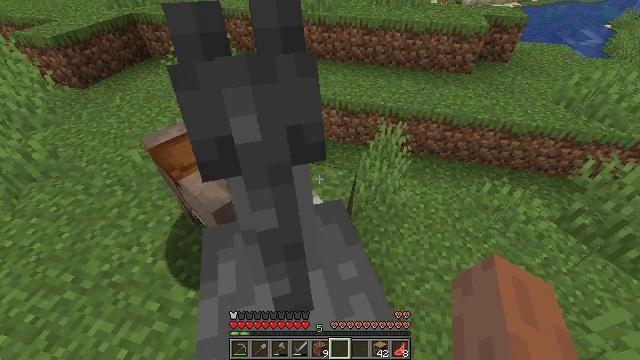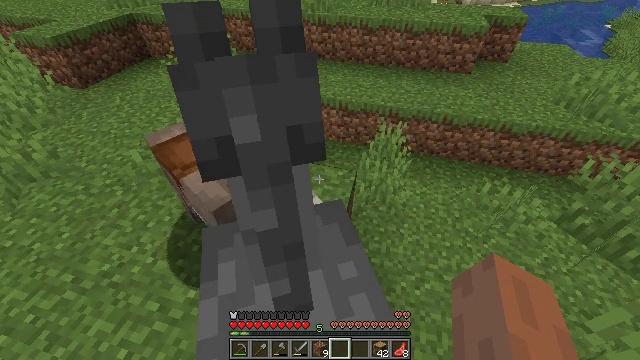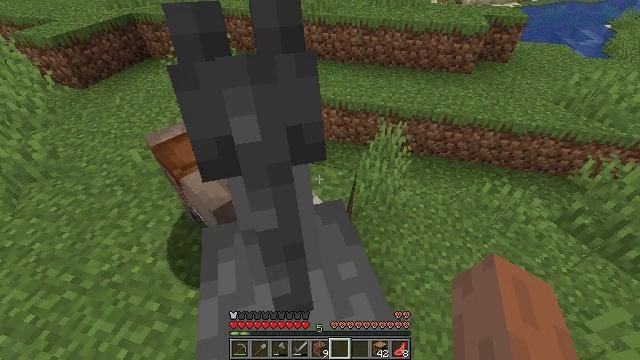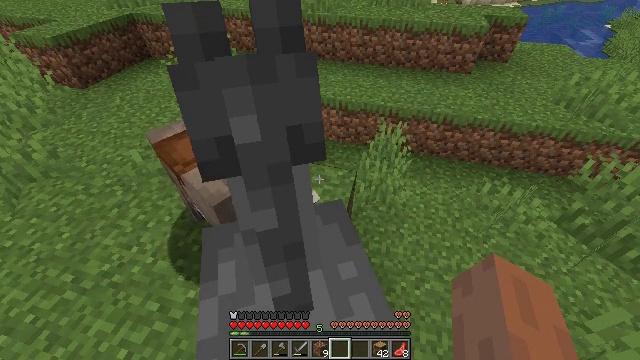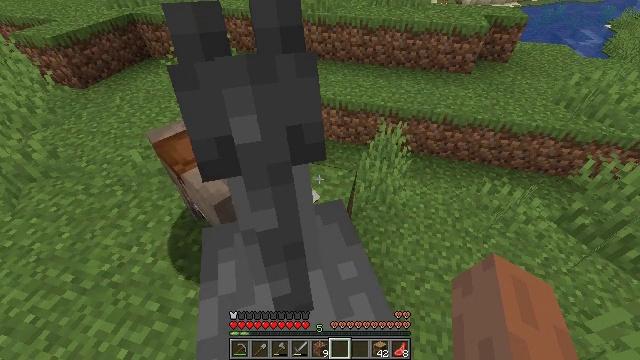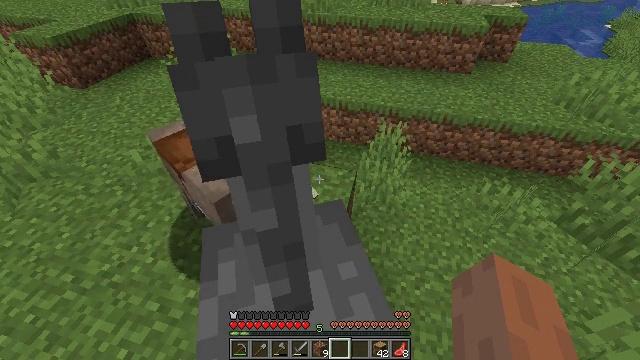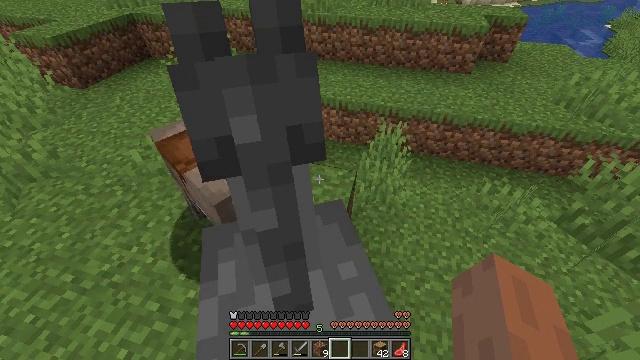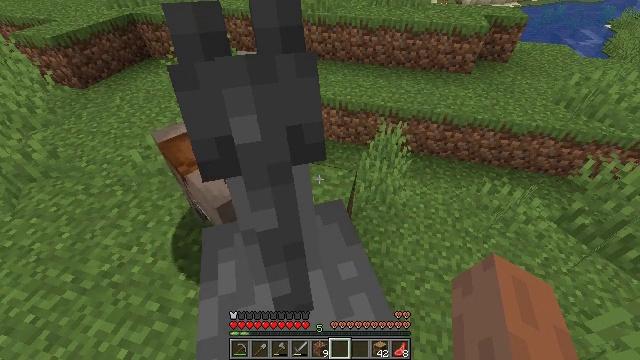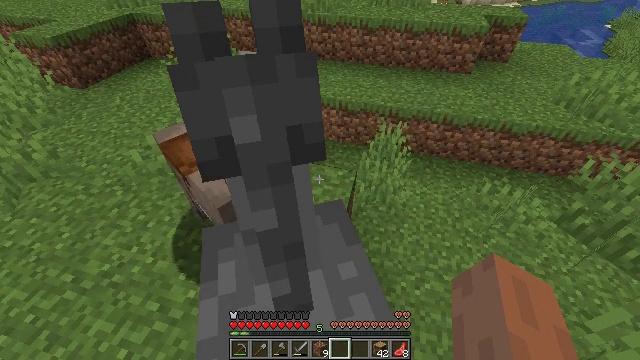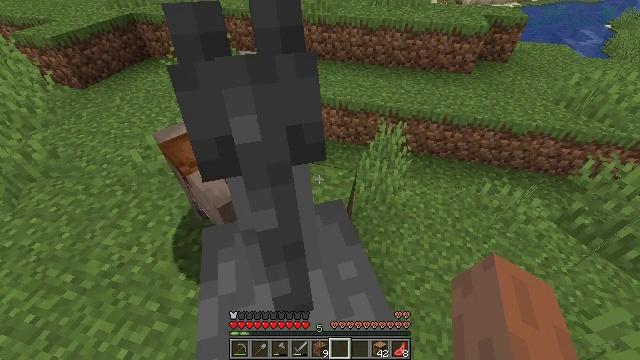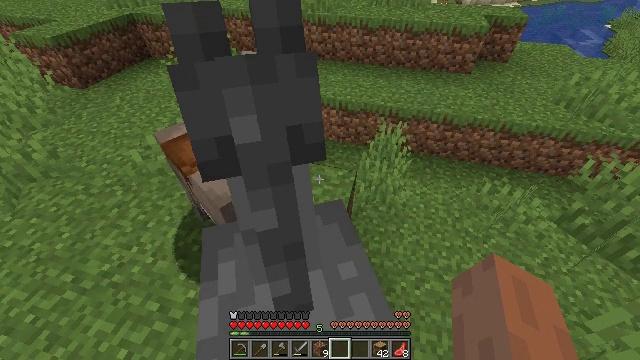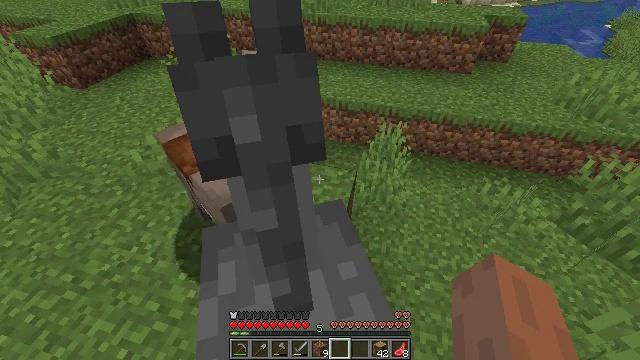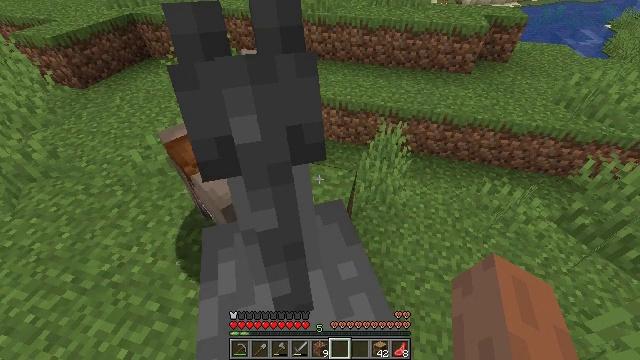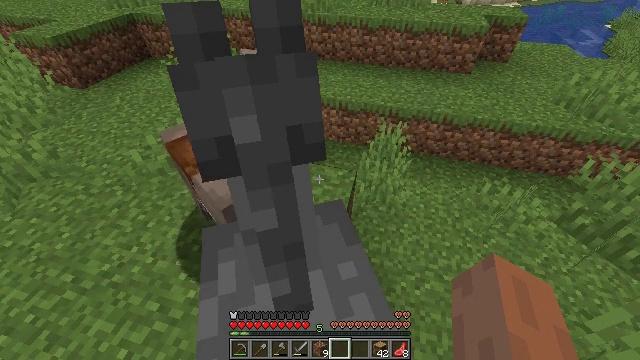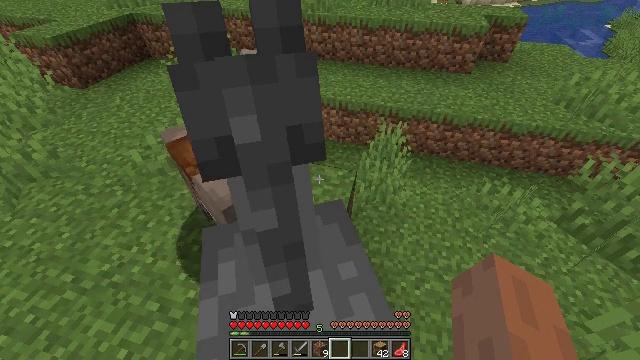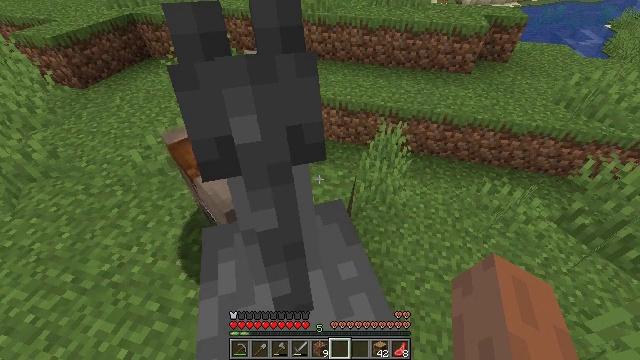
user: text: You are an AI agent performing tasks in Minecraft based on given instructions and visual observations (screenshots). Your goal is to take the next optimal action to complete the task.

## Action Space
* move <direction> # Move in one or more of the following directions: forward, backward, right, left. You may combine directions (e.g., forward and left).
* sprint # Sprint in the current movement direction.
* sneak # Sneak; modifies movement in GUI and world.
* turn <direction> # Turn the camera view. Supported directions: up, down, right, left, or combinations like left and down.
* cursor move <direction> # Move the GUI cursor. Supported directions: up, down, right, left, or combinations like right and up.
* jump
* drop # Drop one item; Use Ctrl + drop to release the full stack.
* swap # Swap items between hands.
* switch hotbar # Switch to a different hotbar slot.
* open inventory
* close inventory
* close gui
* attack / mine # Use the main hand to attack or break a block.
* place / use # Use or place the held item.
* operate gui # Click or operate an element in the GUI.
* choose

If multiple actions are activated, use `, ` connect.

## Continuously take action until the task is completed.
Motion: motion action
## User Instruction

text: Mine coarse dirt from the ground.
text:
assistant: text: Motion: no_op
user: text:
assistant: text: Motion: no_op
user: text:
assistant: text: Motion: no_op
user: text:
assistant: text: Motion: no_op
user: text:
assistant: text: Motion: no_op
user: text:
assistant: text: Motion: no_op
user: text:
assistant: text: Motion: no_op
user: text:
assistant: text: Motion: no_op
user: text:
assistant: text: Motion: no_op
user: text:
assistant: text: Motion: no_op
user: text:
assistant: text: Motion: no_op
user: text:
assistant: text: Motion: no_op
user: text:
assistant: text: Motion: no_op
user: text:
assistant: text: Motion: no_op
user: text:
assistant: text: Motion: no_op
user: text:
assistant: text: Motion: no_op
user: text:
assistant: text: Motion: no_op
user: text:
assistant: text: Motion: no_op
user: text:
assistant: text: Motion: no_op
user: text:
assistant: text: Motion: no_op
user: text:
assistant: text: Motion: no_op
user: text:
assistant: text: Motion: no_op
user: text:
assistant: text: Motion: no_op
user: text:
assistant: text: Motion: no_op
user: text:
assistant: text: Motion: no_op
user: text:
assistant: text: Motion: no_op
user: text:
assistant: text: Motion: no_op
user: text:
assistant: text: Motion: no_op
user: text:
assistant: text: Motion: no_op
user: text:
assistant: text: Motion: no_op